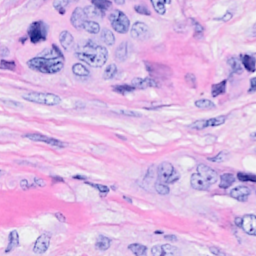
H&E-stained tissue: Breast